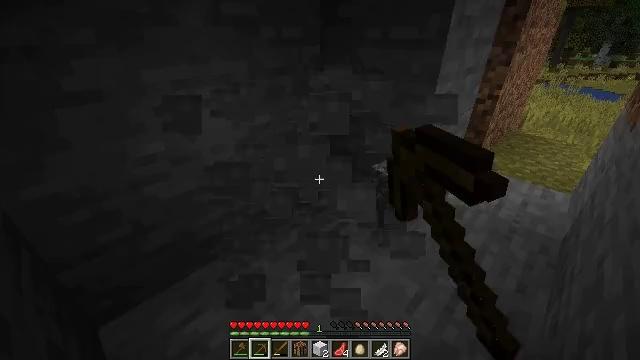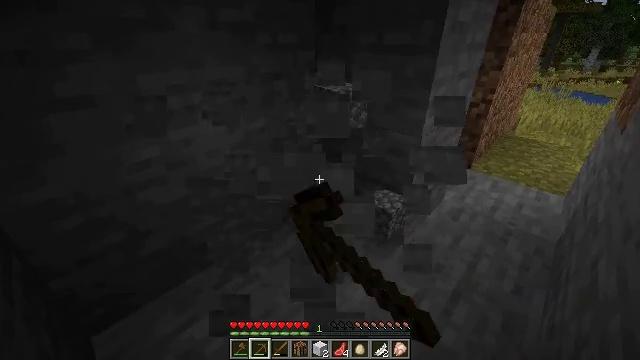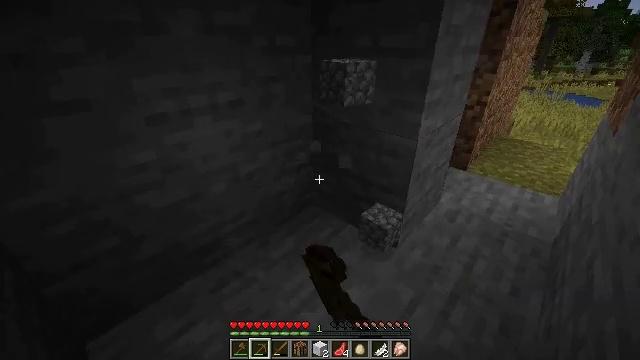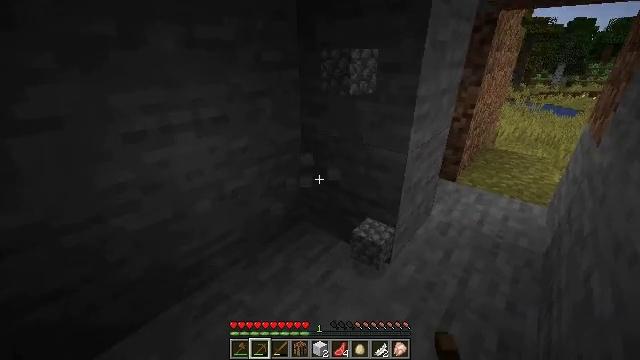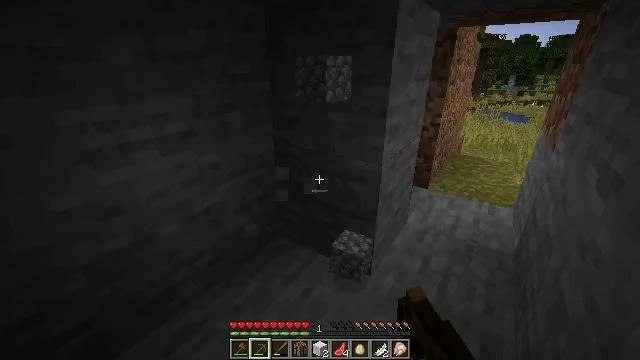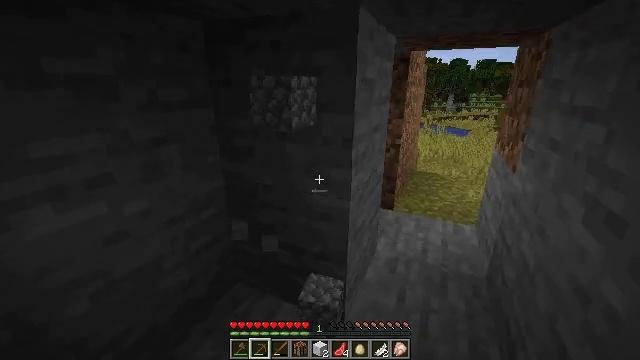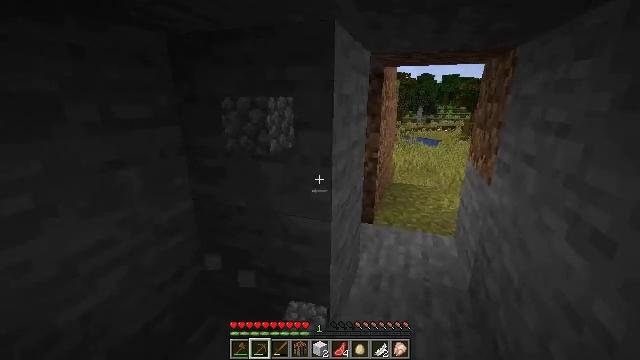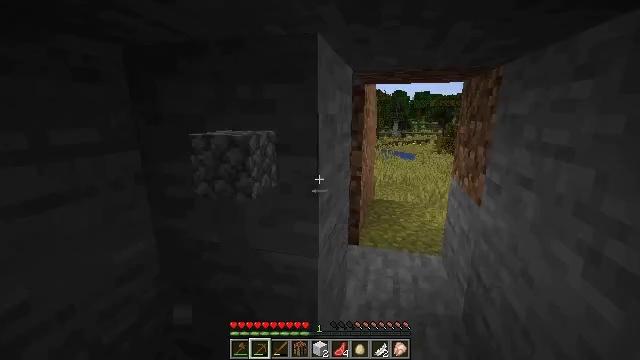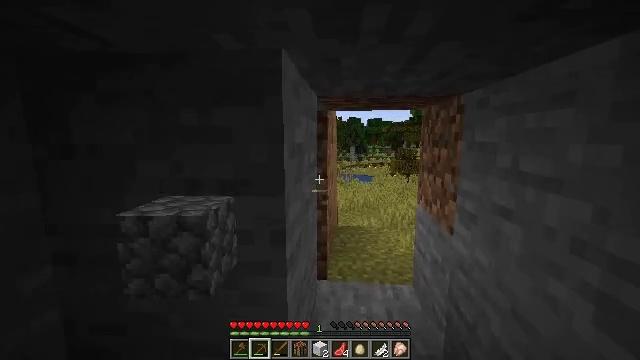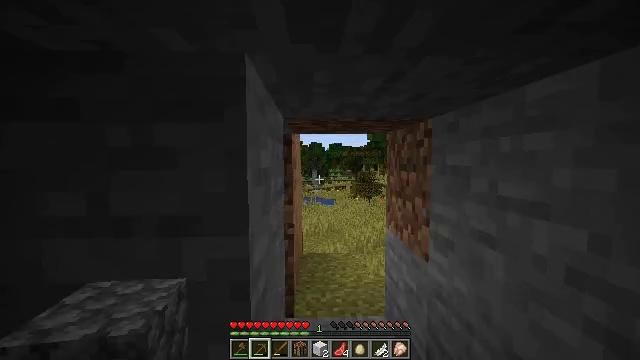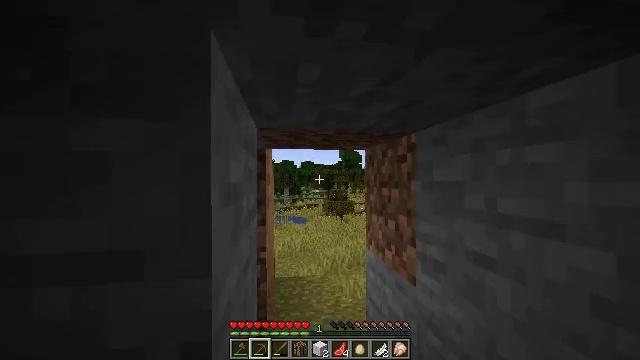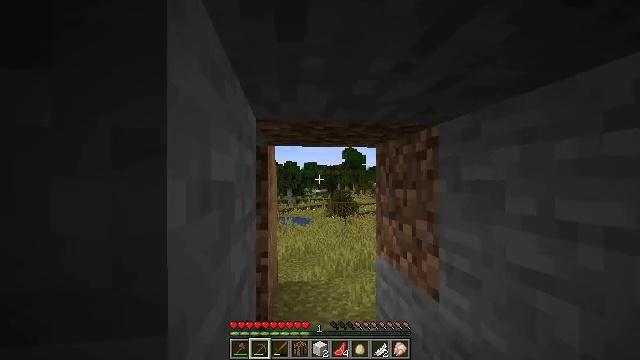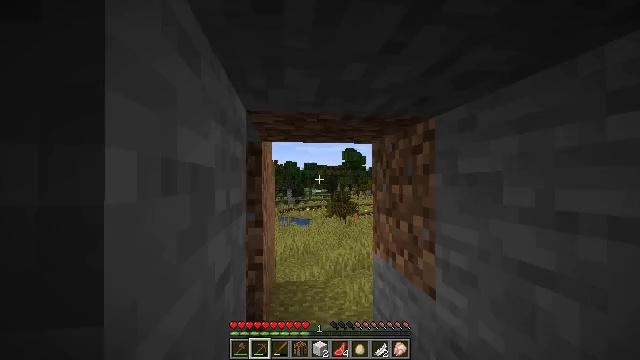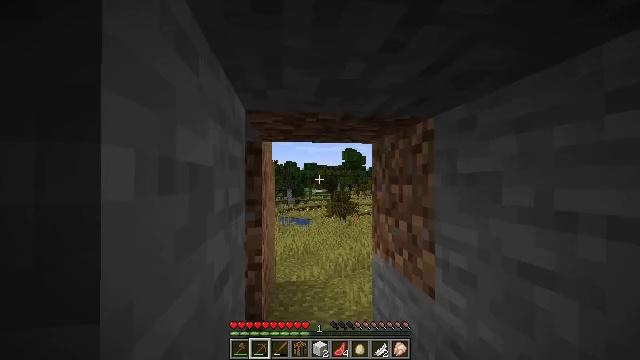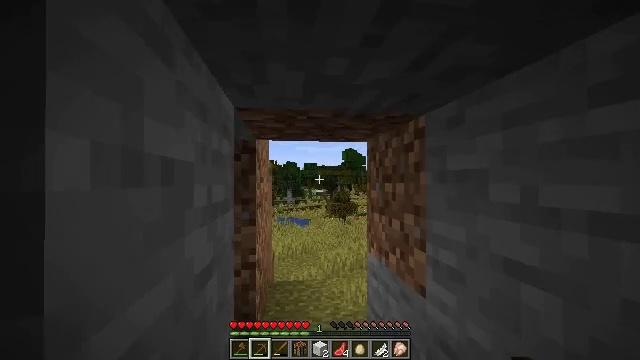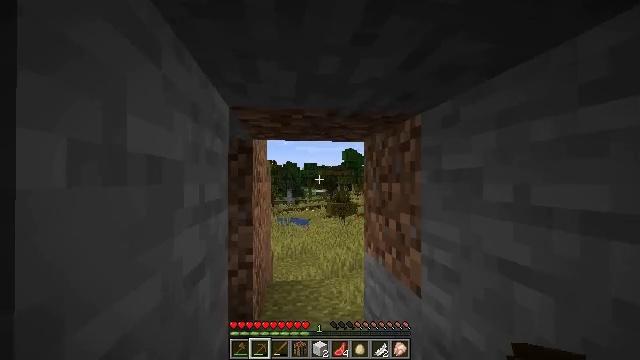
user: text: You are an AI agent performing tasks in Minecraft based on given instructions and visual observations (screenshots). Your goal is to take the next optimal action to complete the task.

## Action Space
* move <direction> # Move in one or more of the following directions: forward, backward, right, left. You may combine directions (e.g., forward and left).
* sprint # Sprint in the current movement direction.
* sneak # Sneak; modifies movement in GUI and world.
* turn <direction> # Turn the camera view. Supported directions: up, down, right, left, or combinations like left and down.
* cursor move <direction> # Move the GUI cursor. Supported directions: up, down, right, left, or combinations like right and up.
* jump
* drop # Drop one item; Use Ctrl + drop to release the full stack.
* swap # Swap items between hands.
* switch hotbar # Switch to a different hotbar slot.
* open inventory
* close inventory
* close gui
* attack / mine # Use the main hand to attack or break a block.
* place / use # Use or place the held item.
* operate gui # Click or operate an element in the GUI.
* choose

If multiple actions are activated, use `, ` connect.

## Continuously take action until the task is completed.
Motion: motion action
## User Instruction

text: Gather the acacia log for building.
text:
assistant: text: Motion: attack / mine
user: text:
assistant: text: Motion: attack / mine
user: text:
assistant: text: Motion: move forward, turn right and up, attack / mine
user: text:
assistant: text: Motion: move forward, turn right and up
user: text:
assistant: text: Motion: move forward, turn right and up
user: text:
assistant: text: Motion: move forward, turn right and up
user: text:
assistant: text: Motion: move forward, turn right and up
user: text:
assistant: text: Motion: move forward, turn right and up
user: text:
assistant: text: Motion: move forward, turn right and up
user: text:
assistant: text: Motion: move forward, turn right and up
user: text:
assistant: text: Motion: move forward
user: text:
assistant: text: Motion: move forward
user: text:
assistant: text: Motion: move forward
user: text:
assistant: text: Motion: move forward, sprint
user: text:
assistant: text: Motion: move forward, sprint
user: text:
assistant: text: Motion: move forward, sprint
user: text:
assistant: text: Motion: move forward, sprint
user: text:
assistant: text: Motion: move forward, sprint
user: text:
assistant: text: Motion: move forward, sprint
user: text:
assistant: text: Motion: move forward, sprint
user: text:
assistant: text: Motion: move forward, sprint
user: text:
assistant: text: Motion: move forward, sprint
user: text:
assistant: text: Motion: move forward, sprint
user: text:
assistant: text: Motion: move forward, sprint
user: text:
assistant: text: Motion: move forward, sprint
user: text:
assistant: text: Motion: move forward, sprint
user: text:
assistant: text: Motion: move forward, sprint, turn right and down
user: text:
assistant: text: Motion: move forward, sprint, turn right and down
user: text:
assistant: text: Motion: move forward, sprint, turn right and down
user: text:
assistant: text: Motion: move forward, sprint, turn right and down